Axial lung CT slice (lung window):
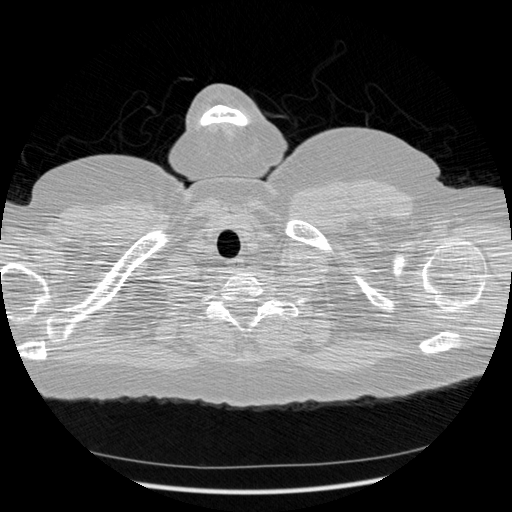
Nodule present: no